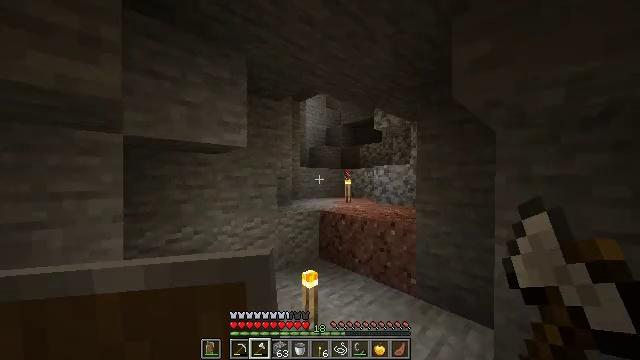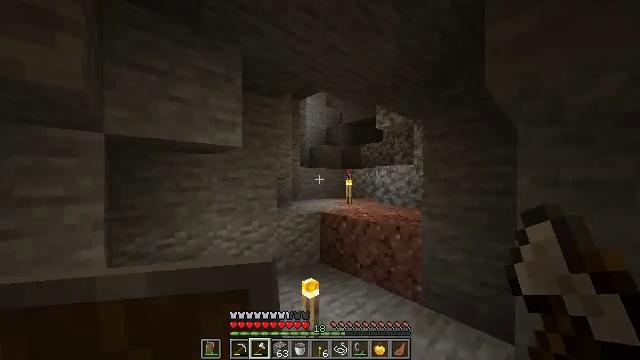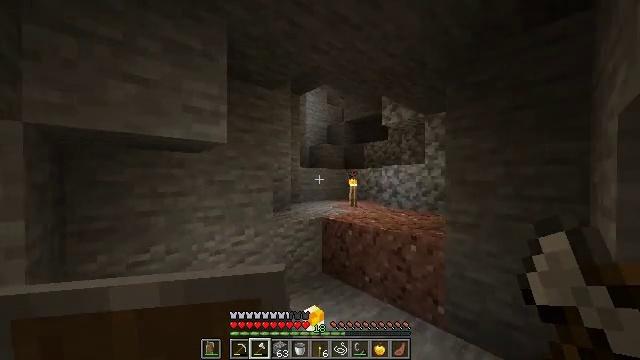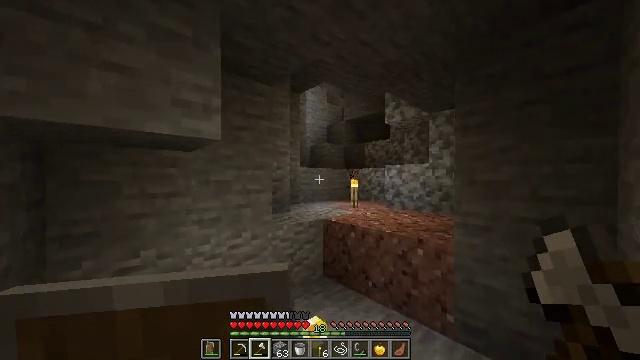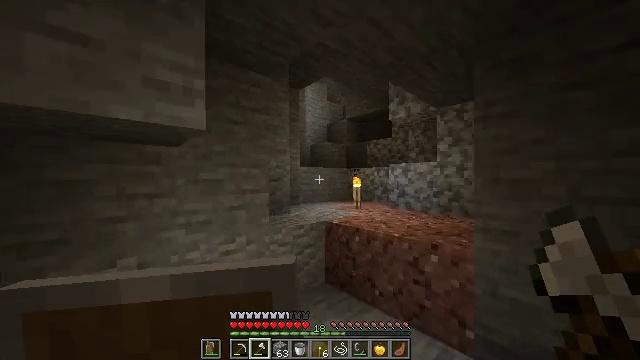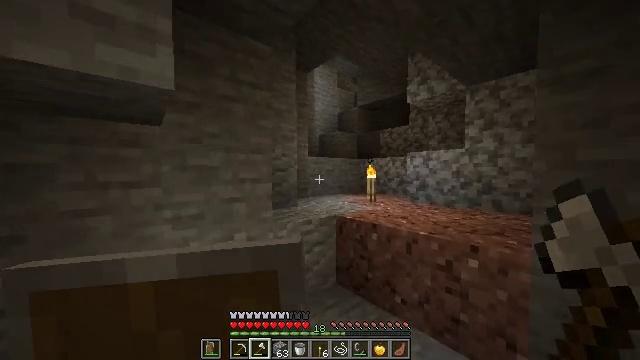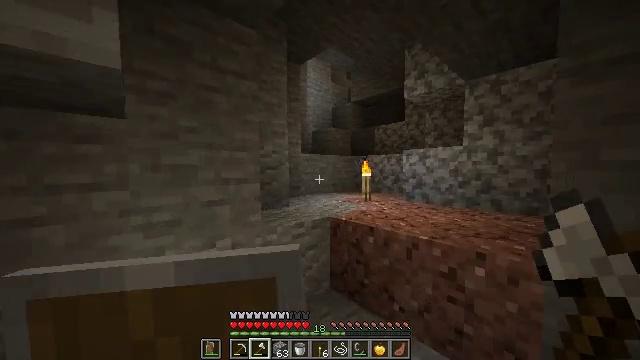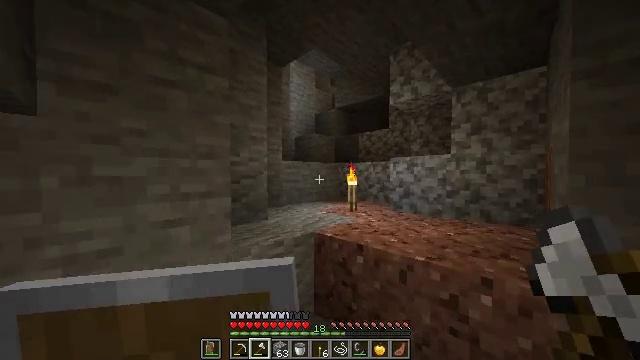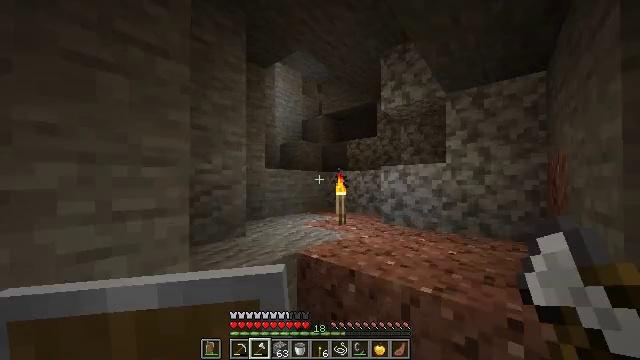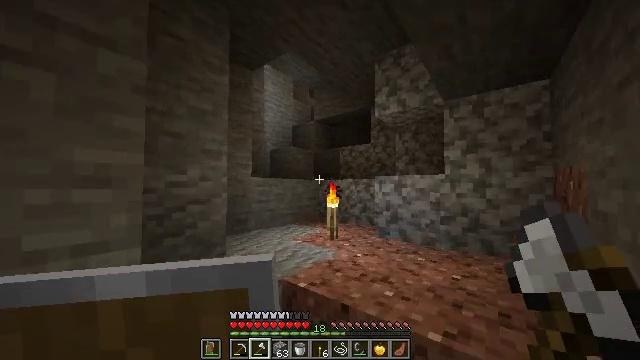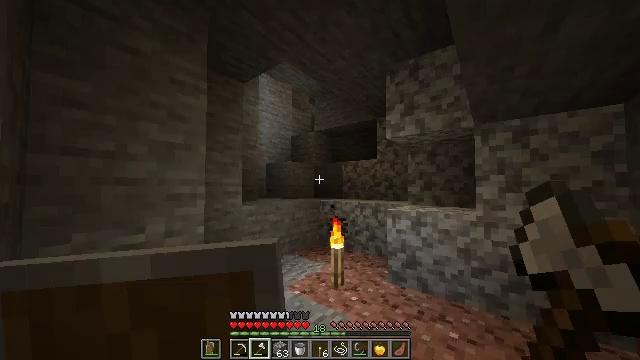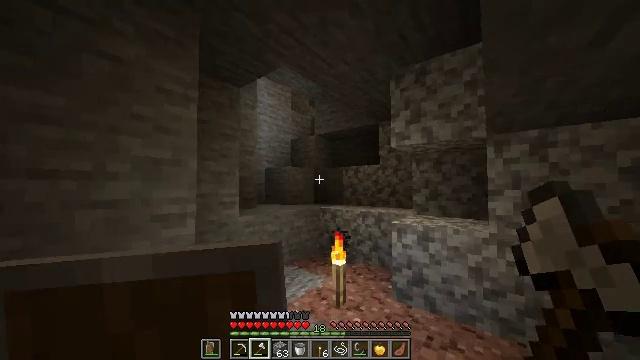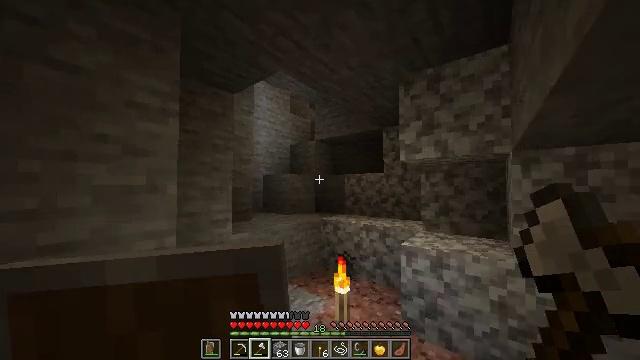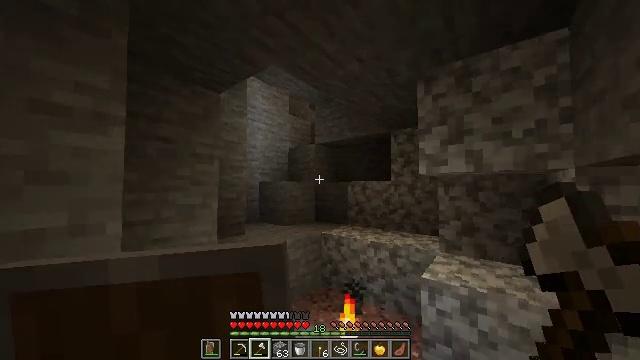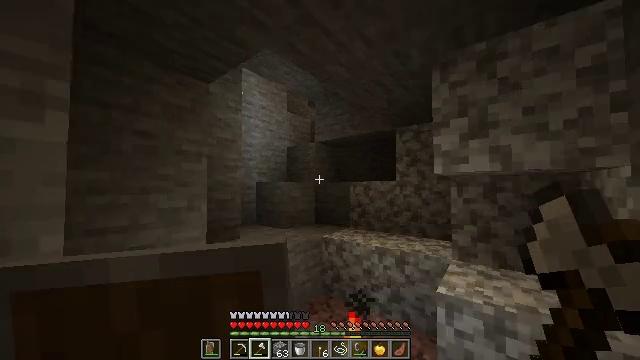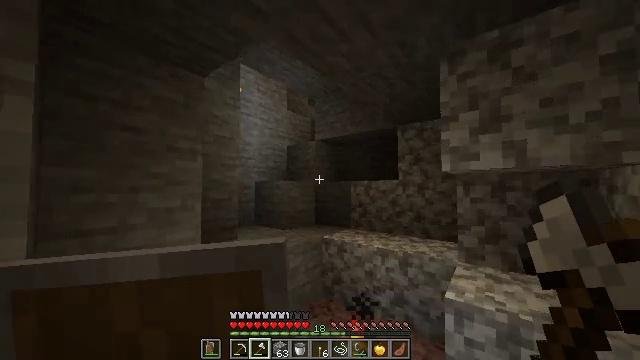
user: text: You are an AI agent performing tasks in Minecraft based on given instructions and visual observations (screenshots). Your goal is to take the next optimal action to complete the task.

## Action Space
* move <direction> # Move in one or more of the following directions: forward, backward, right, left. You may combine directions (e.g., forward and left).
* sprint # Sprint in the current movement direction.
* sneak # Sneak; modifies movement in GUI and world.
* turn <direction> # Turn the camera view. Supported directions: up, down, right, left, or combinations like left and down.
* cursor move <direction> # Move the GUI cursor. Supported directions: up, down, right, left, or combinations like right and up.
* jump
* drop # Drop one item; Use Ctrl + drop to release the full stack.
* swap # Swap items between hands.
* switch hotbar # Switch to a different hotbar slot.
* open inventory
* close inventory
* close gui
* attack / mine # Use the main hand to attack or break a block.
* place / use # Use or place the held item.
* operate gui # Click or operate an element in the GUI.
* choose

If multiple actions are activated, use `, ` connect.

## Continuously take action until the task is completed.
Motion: motion action
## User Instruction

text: Hunt a bat.
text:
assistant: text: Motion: move forward, sprint
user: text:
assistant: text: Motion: move forward, sprint
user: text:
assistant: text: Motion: move forward, sprint
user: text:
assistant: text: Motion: move forward, sprint
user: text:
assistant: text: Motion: move forward, sprint, turn left and down
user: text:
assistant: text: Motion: move forward, sprint, turn right
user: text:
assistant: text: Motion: move forward, sprint, turn right and up
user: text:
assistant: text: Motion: move forward, sprint, turn right and up
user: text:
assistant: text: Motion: move forward, sprint, turn right, jump
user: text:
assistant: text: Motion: move forward, sprint, jump
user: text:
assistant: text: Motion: move forward, sprint, jump
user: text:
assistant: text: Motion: move forward, sprint
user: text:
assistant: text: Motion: move forward, sprint
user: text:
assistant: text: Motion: move forward, sprint
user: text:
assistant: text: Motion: move forward, sprint
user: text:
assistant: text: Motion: move forward, sprint, turn left
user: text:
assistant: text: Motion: move forward, sprint, turn left and up
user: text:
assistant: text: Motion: move forward, sprint, turn left and up
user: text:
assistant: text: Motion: move forward, sprint, turn left and up, jump
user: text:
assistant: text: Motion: move forward, sprint, turn up, jump
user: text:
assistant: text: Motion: move forward, sprint, jump
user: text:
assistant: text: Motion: move forward, sprint, jump
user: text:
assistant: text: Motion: move forward, sprint
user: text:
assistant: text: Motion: move forward, sprint
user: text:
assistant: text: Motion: move forward and move left, sprint
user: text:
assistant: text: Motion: move forward and move left, sprint
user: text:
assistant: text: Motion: move forward and move left, sprint
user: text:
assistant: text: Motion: move forward and move left, sprint, turn right and up, jump
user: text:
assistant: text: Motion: move forward and move left, sprint, turn right and up, jump
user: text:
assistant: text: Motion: move forward and move left, sprint, turn right, jump